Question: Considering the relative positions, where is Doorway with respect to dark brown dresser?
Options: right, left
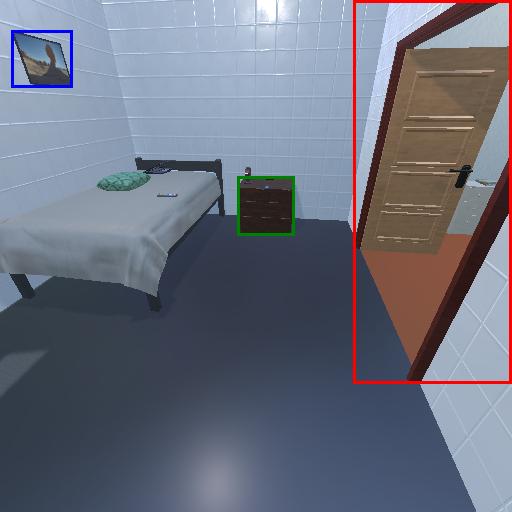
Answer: right